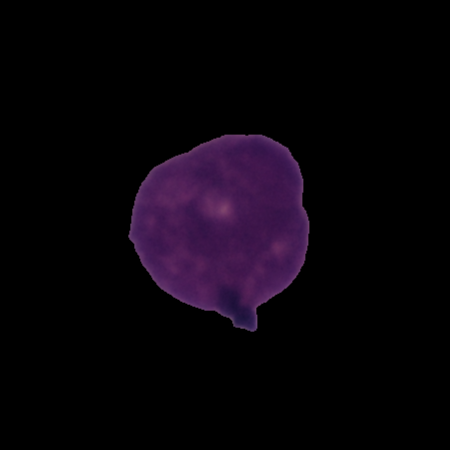
Label: cancer